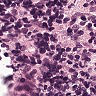
Metastatic tissue present: no